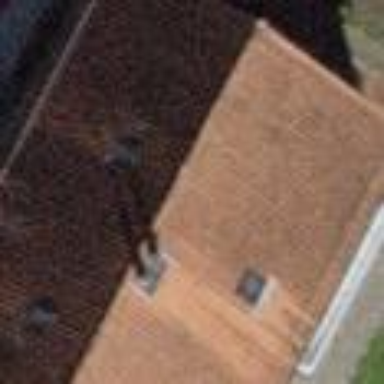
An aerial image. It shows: Building with pitched roof.